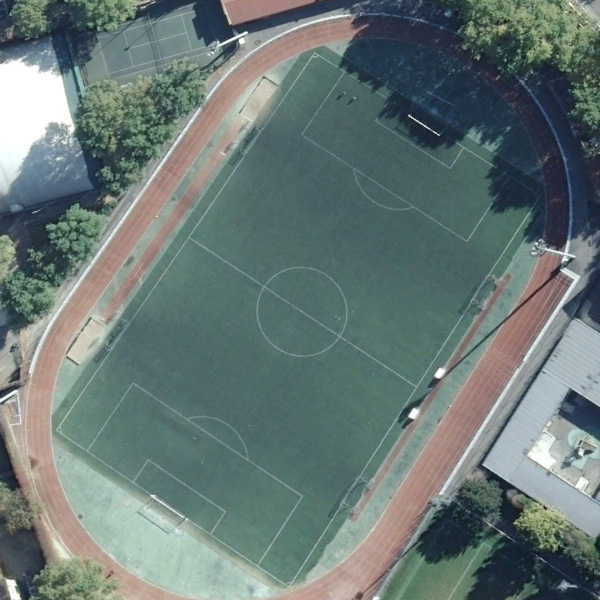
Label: Playground